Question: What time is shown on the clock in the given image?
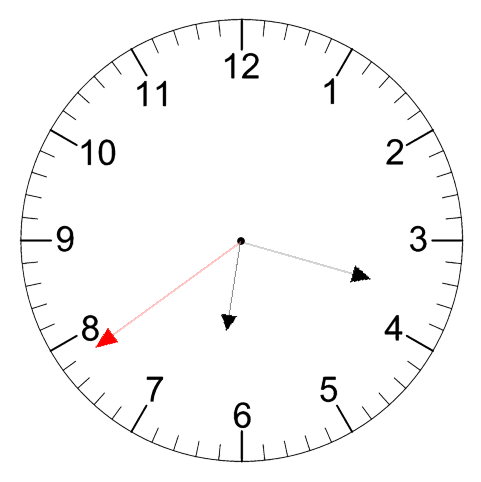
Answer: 06:17:39